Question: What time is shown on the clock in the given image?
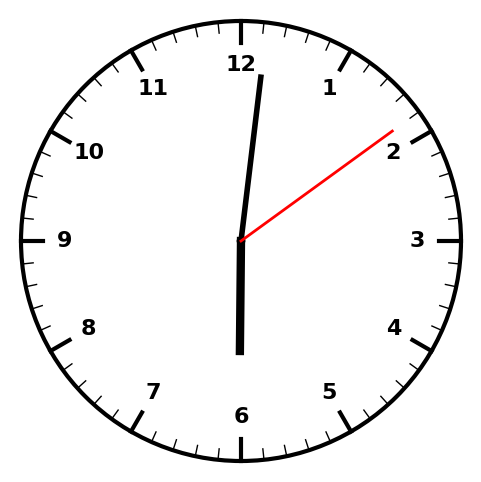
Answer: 06:01:09